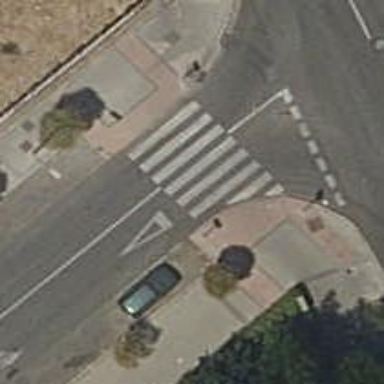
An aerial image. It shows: Marked crossing on the road.